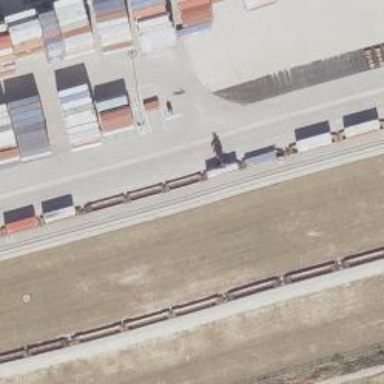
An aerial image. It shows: Intermodal railway yard.